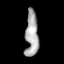
Tissue: prostate
Cell type: T cells
Senescence score: 0.3608
Nuclear area (px): 583
Mean DAPI intensity: 167.693